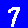
Digit: 7